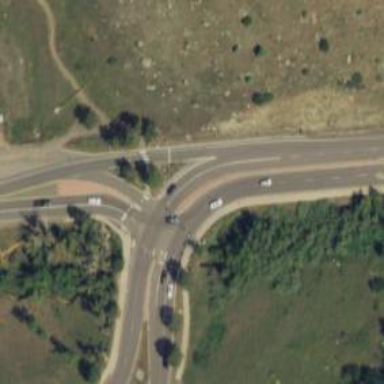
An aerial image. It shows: Uncontrolled road crossing.